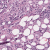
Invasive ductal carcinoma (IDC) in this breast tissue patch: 1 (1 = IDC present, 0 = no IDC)